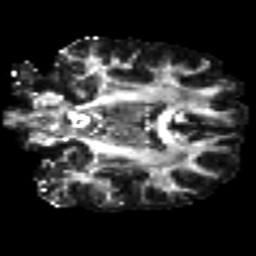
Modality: FA
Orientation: coronal
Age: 30
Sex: female
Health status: healthy
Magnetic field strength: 3 T
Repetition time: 8.4 s
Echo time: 0.0926 s